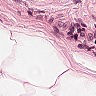
Metastatic tissue present: no